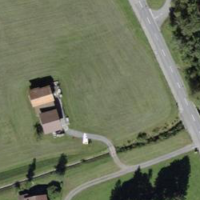
EUNIS habitat code: 24
Species observed at this site:
Plantago media